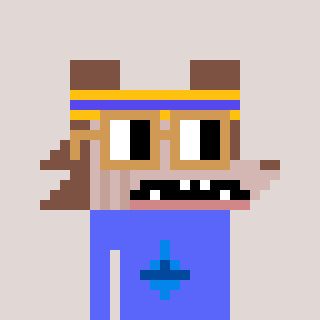
a pixel art character with square brown glasses, a werewolf-shaped head and a purple-colored body on a warm background